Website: crate-barrel
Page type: address-validator
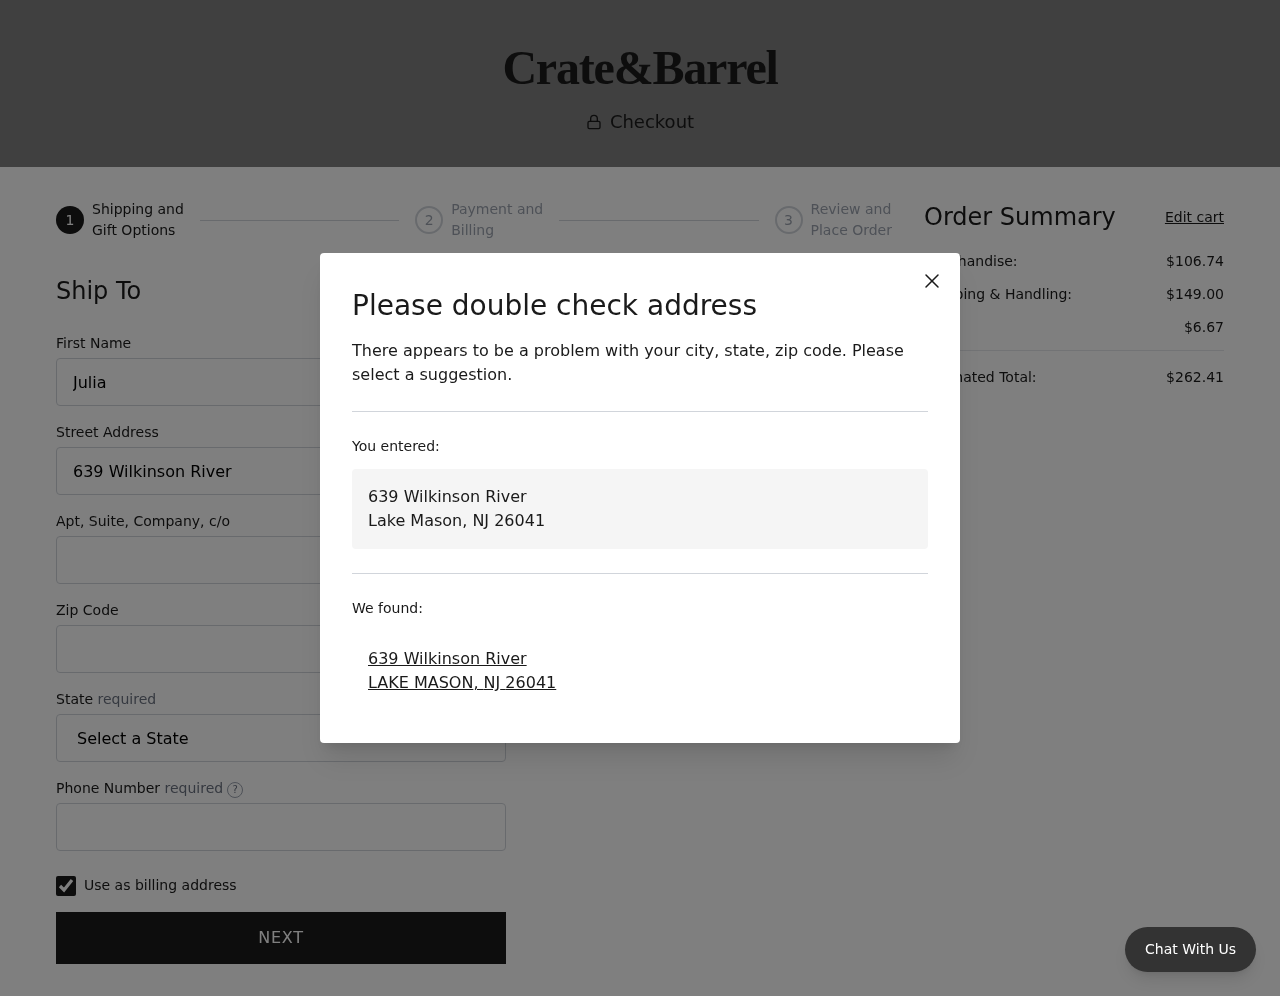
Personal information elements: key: PII_CITY
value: Lake Mason
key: PII_CITY
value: LAKE MASON
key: PII_FIRSTNAME
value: Julia
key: PII_PHONE
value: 4755963200
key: PII_POSTCODE
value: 26041
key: PII_STATE
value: New Jersey
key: PII_STATE_ABBR
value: NJ
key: PII_STREET
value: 639 Wilkinson River
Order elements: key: ORDER_SUBTOTAL
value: $106.74
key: ORDER_SHIPPING_COST
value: $149.00
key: ORDER_TAX
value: $6.67
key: ORDER_TOTAL
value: $262.41